Question: The open source project which I want to use needs to import:
'''
import javax.servlet.*;
import javax.servlet.http.*;
'''
As far as I know those libraries are part of the Java EE. So I installed Java EE from this location: <URL> . After installing Java EE and rebooting I still get information about unresolved imports. What should I do to make those errors disappear?

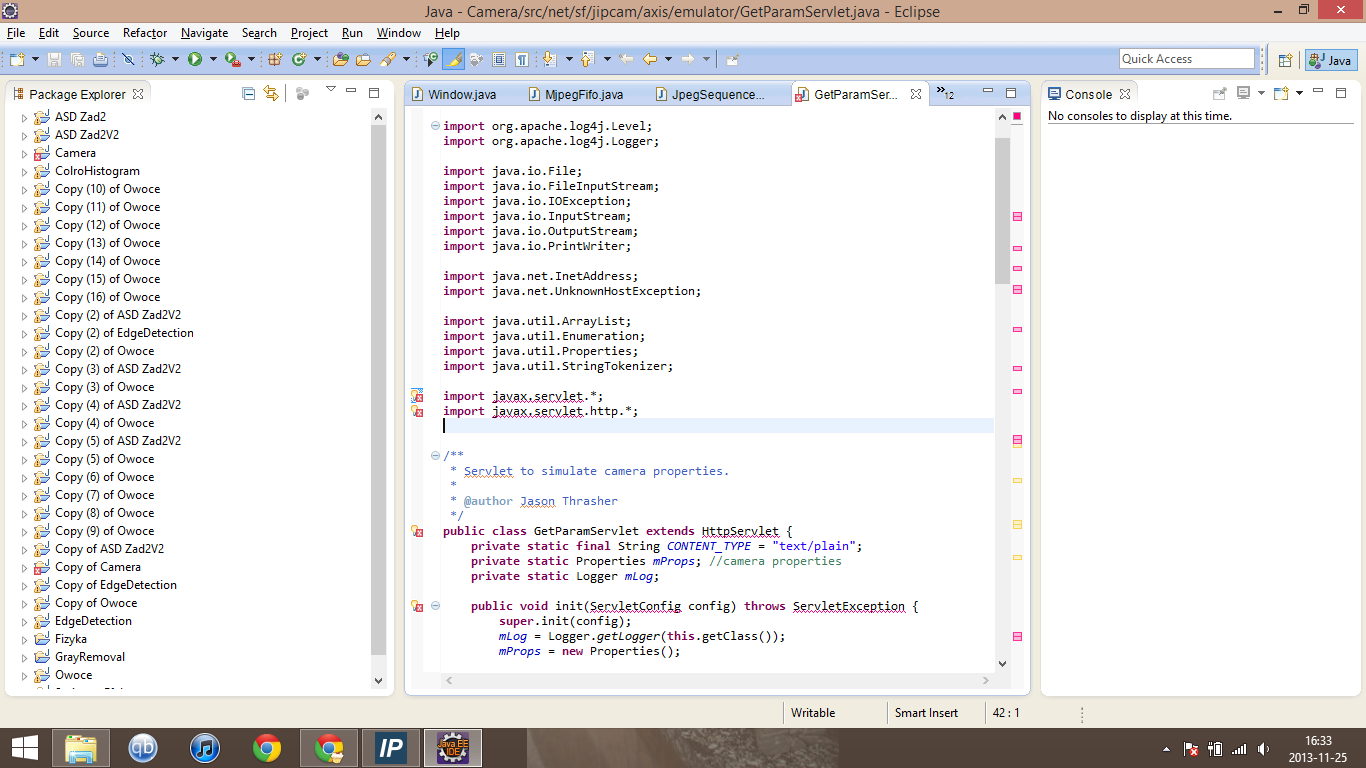
Answer: please cross check if your eclipse is pointing to JDK and not JRE
check in build path, it has to point to JDK change if it is pointing to JRE